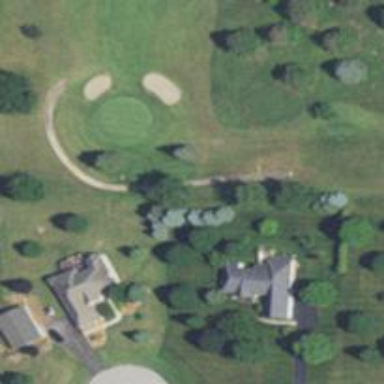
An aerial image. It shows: Asphalt path used as golf cart path.